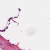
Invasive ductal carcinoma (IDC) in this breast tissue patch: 0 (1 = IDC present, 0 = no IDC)